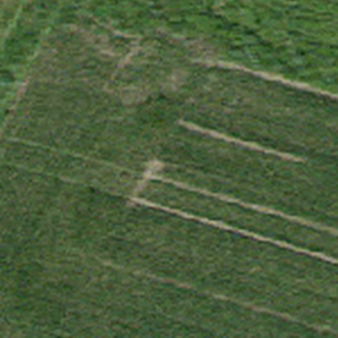
Label: other